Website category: jobs
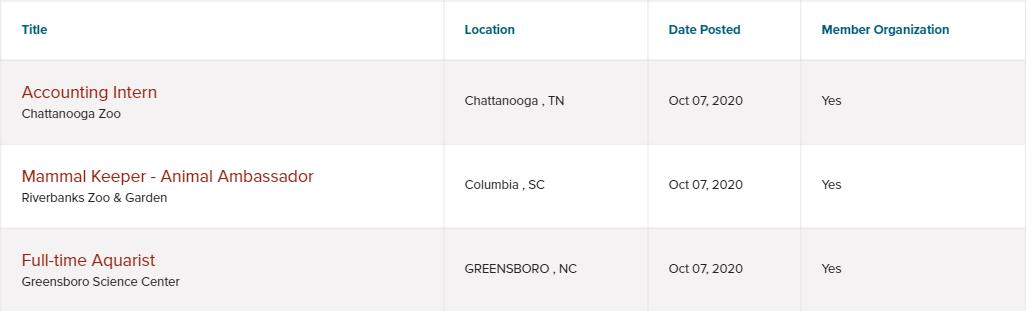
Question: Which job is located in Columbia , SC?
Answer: Mammal Keeper - Animal Ambassador

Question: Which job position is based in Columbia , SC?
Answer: Mammal Keeper - Animal Ambassador

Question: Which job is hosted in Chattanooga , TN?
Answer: Accounting Intern

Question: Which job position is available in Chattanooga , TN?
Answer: Accounting Intern

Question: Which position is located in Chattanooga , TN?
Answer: Accounting Intern

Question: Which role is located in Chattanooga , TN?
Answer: Accounting Intern

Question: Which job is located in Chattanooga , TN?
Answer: Accounting Intern

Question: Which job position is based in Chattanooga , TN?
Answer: Accounting Intern